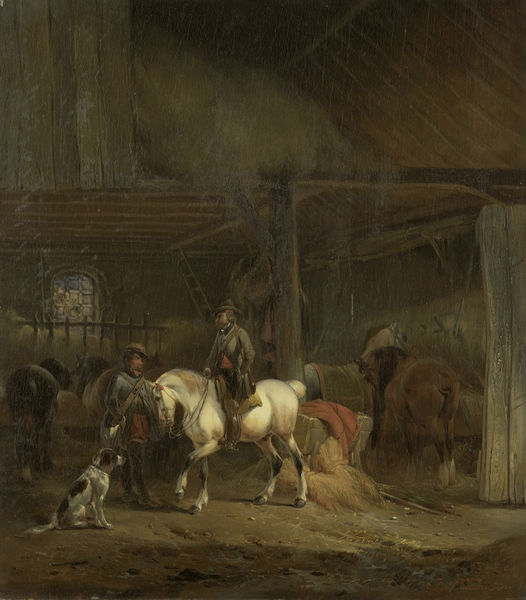
Titel: Paardenstal
Künstler: Joseph Moerenhout
Standort: Amsterdam
Institution: Rijksmuseum
Schlagwörter: gemälde, mann, fenster, männer, schwarz, stroh, dach, hund, tiere, zaun, hütte, boden, futter, bauern, pferd, pferde, reiter, sattel, zügel, heu, risse, sonnenlicht, leiter, bretter, scheune, füttern, dachstuhl, jagd, schimmel, jäger, jagdhund, fressen, stall, trog, dachboden, krippe, heimkehr, und, heimkehrer, raufe, schäune, heuboden, braunholz, trängke